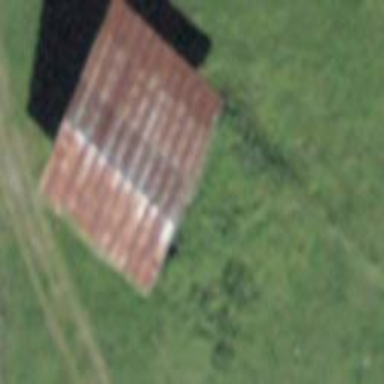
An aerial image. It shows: Barn.